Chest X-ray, PA view. Patient: 24 years old, sex M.
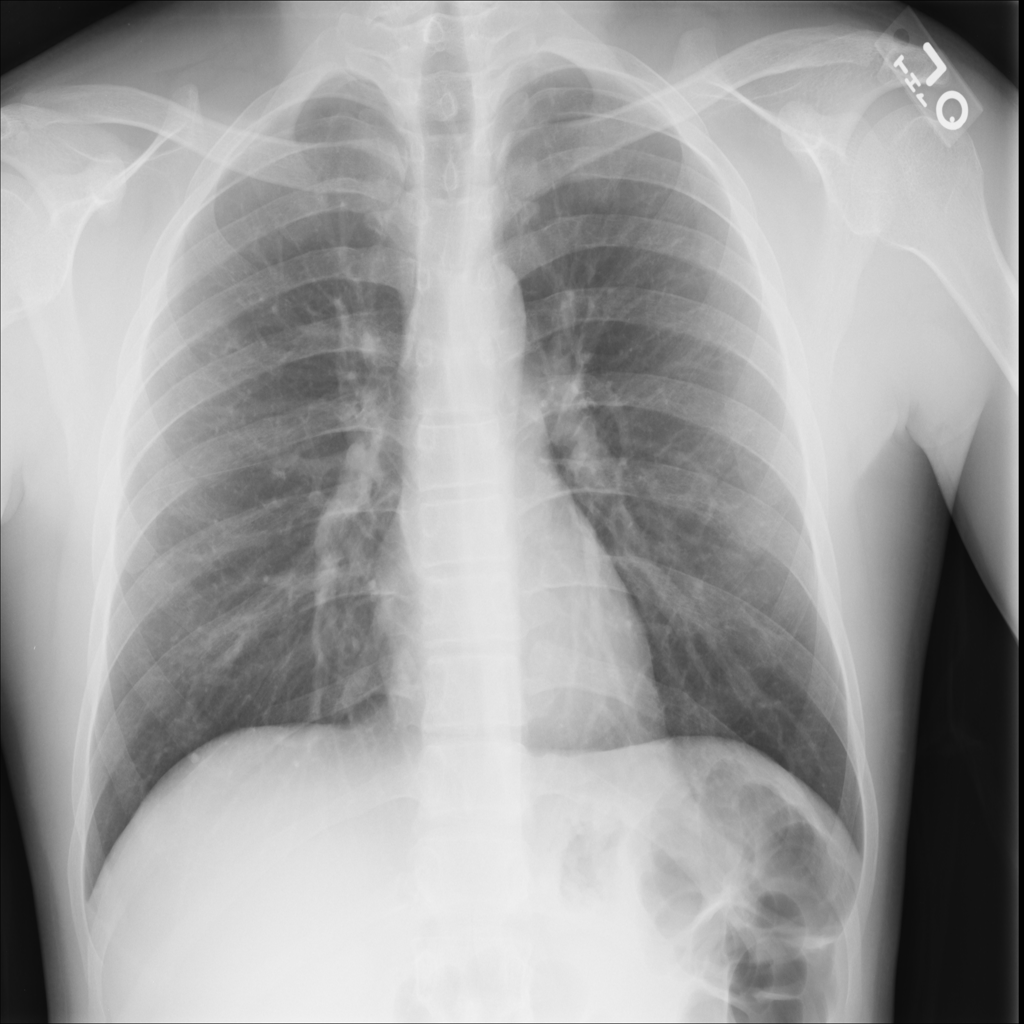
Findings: No Finding